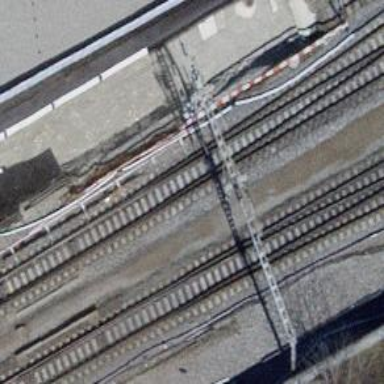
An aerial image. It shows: Single railway track with electrification through contact line.